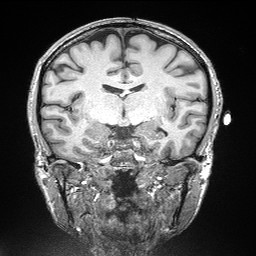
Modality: T1w
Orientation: sagittal
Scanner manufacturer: siemens
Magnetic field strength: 3 T
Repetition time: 2.3 s
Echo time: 0.00298 s